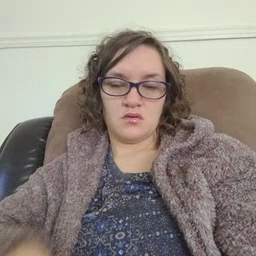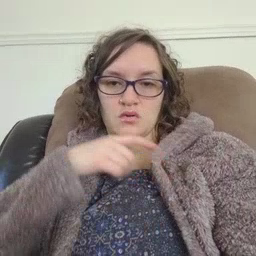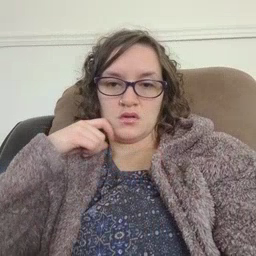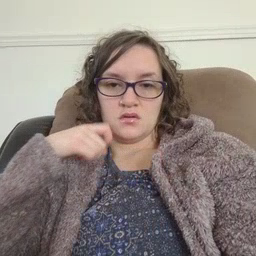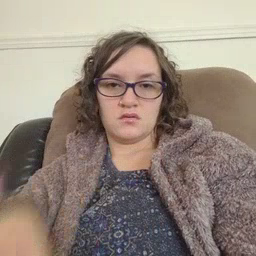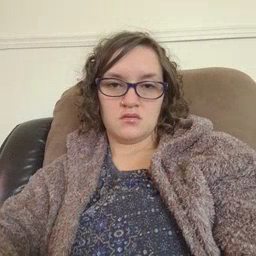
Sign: dry